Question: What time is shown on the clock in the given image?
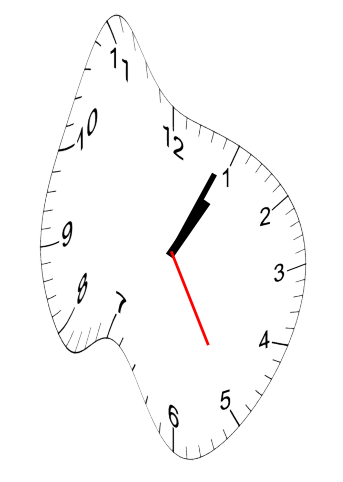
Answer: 01:04:25